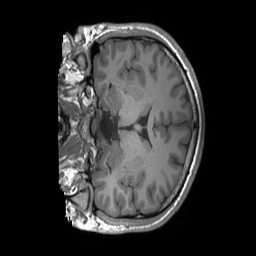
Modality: T1w
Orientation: coronal
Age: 29
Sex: male